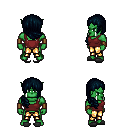
a pixel art fantasy rpg character, male body template, orc, green skin, maroon pirate shirt, gold greaves, raven right-swept hairstyle, leather bracers, gray slippers, four views (front, back, left, right), 2x2 character sprite sheet, small pixel art, hard edges, no anti-aliasing